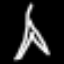
Label: The Eiffel Tower